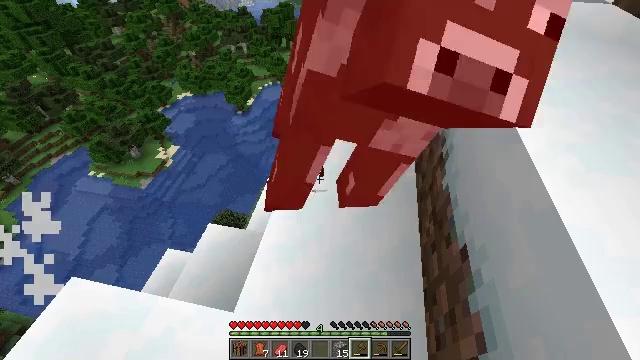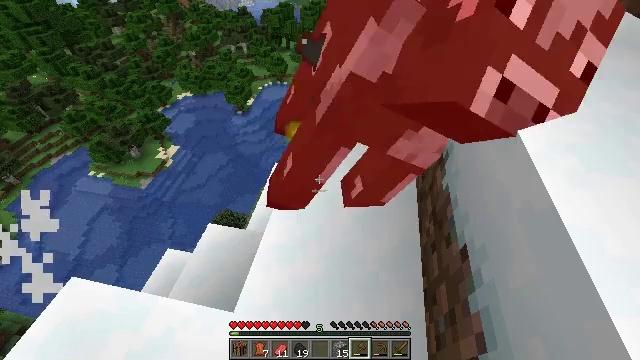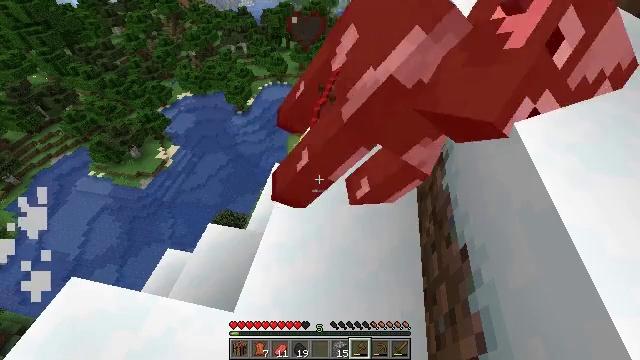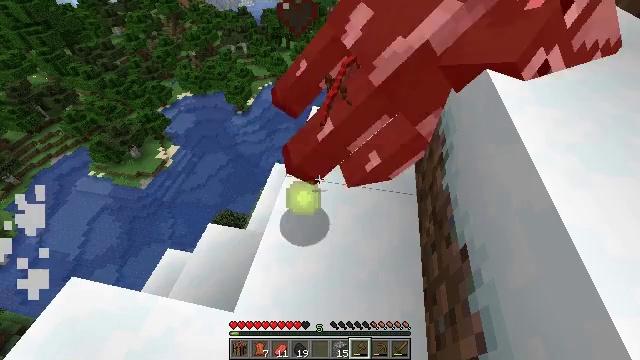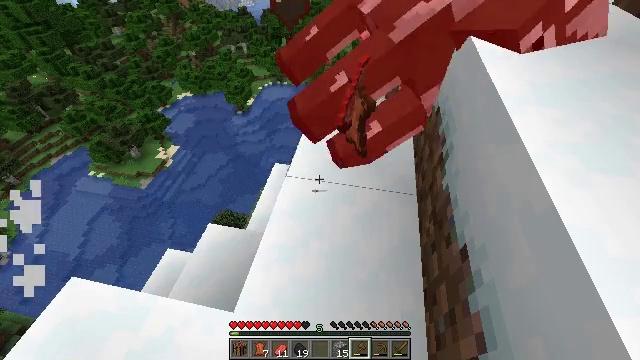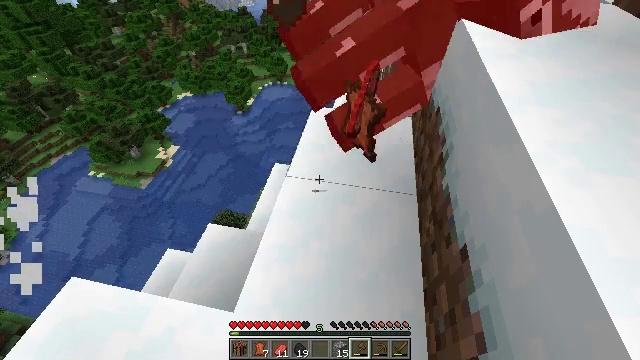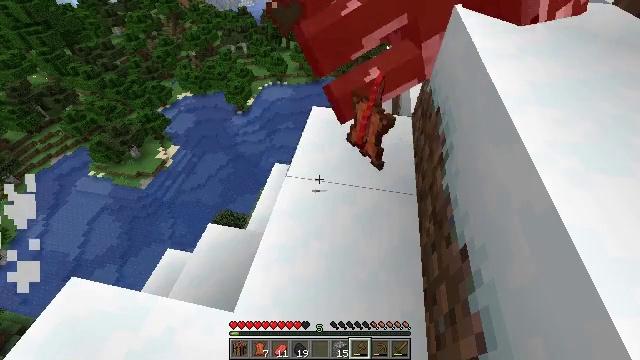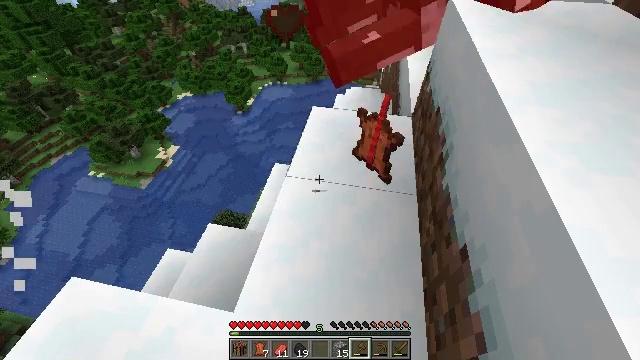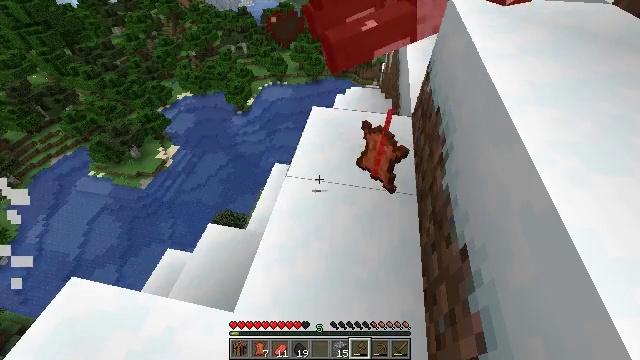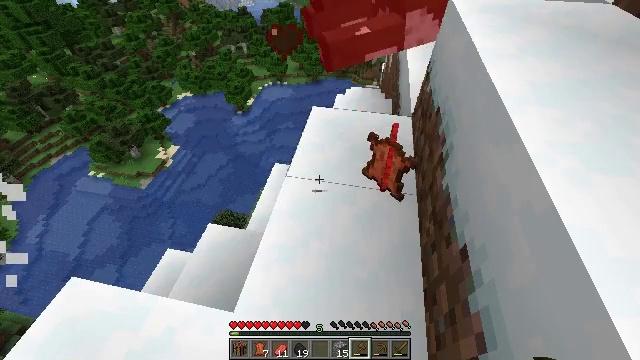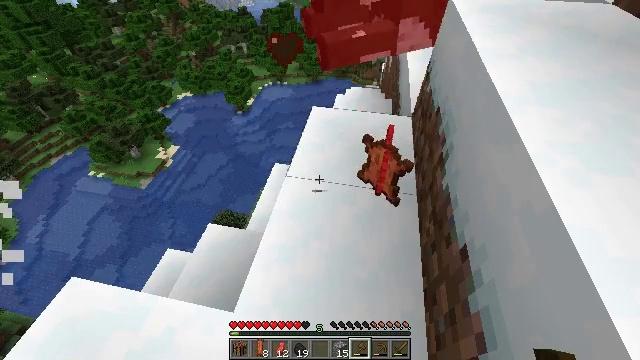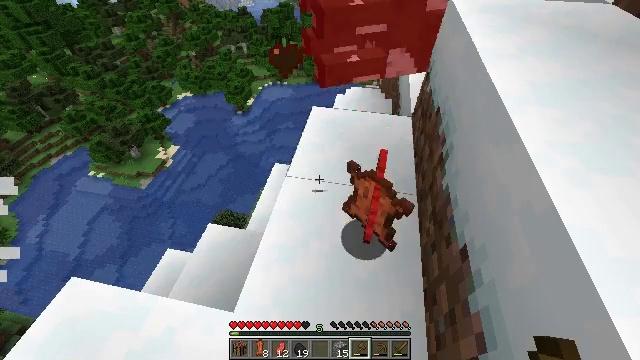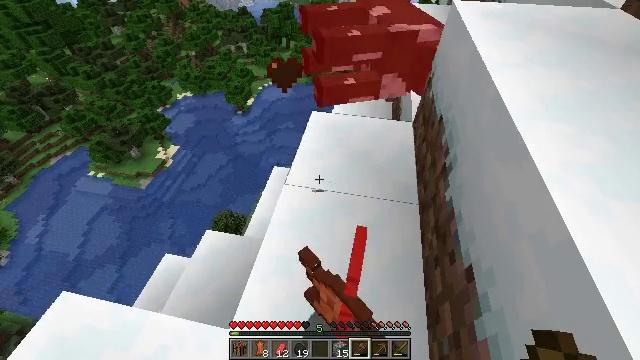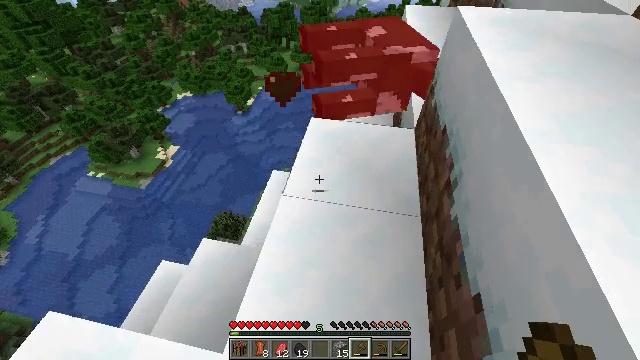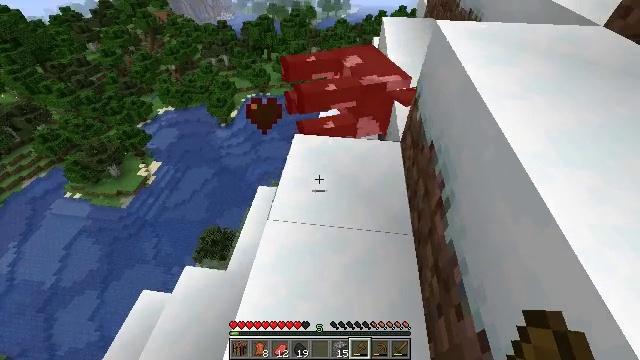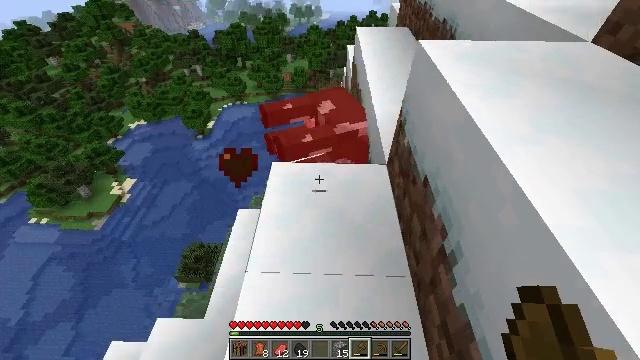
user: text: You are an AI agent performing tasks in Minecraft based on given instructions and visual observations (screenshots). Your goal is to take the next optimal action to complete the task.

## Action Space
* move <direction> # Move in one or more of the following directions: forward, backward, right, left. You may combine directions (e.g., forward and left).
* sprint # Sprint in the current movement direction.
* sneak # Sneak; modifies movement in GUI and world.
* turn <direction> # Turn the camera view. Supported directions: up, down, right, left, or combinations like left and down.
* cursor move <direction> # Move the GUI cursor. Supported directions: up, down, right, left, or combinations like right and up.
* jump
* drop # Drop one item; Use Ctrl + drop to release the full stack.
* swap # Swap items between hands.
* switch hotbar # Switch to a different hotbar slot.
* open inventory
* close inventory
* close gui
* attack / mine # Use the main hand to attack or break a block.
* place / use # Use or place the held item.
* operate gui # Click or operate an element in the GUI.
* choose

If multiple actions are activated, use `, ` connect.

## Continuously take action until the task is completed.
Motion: motion action
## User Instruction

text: Mine the dark oak log from a tree.
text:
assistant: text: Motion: no_op
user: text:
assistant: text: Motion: no_op
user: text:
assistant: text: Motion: no_op
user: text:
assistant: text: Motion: no_op
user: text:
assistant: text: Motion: no_op
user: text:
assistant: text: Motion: no_op
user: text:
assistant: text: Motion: no_op
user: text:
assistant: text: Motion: no_op
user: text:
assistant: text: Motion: no_op
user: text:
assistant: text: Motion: no_op
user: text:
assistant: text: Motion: no_op
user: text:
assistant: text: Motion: move forward
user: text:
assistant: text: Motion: move forward
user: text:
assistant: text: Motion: move forward, turn right and up
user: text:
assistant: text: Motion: move forward, turn right and up
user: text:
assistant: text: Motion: move forward, turn right and up
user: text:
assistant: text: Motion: move forward
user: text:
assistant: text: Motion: move forward, turn left
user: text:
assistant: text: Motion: turn left
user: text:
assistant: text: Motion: turn left
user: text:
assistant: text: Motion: turn left
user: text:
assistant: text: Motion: no_op
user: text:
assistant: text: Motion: no_op
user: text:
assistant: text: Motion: turn left
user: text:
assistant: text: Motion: turn left and up
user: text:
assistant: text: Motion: turn left and up
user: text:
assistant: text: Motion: turn left and up
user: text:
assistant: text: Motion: turn left and up
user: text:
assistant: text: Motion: turn left
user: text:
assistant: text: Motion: no_op